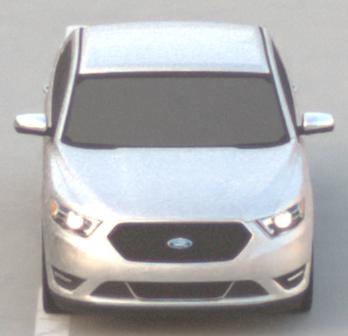
Make: Ford
Model: Taurus
Detailed model: SHO
Model produced from: 2012
Model produced until: 2019
Doors: 4
Color: white
Road condition: dry road
Daytime: sunrise or sunset
Contrast: low contrast